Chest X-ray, PA view. Patient: 50 years old, sex F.
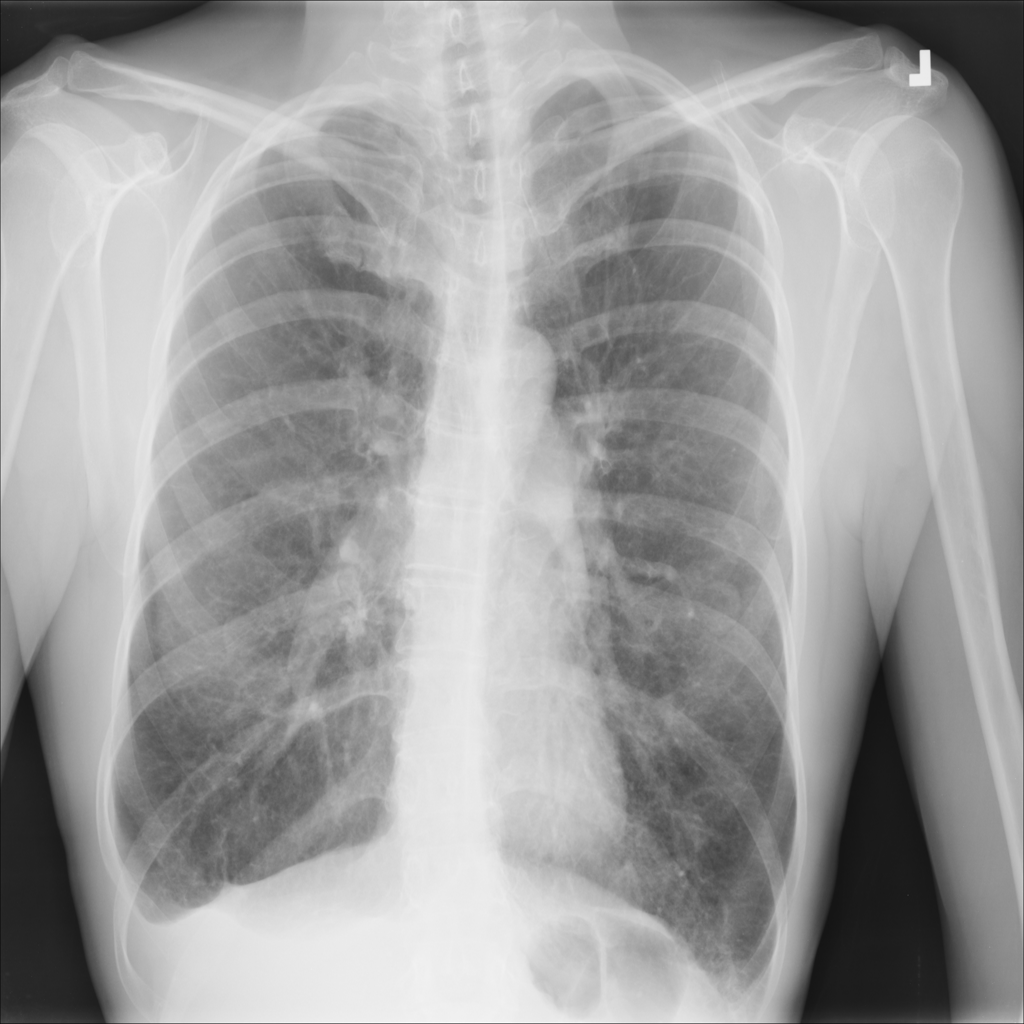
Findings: No Finding